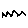
Label: zigzag